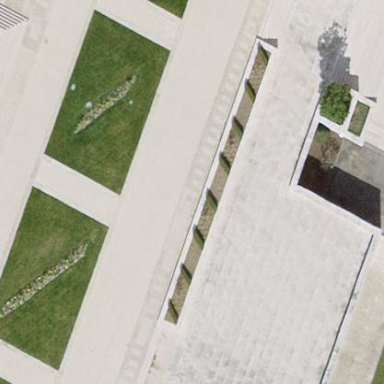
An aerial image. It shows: Flowerbed.